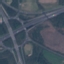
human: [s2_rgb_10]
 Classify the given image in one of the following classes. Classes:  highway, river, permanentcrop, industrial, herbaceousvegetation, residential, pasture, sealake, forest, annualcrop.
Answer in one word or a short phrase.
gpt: Highway